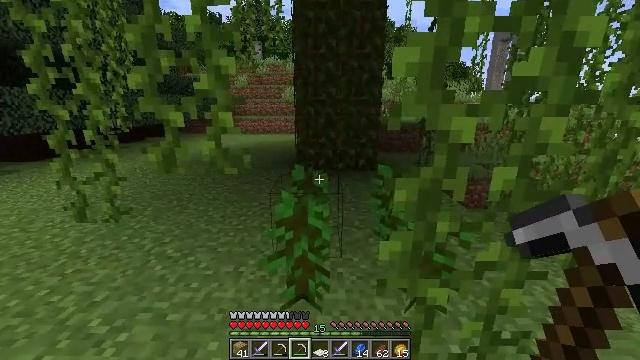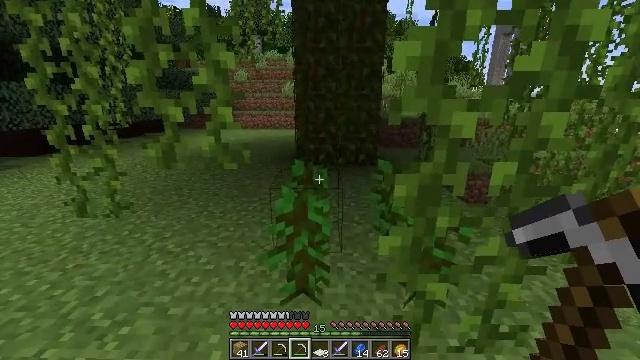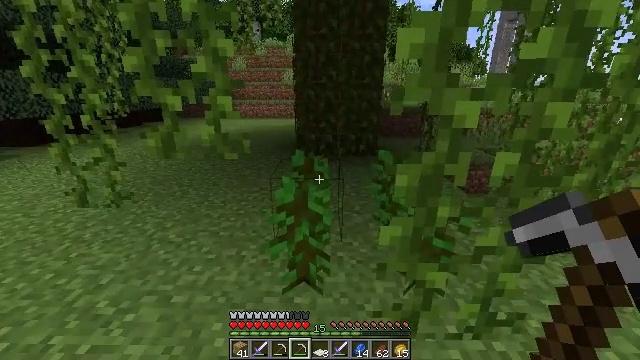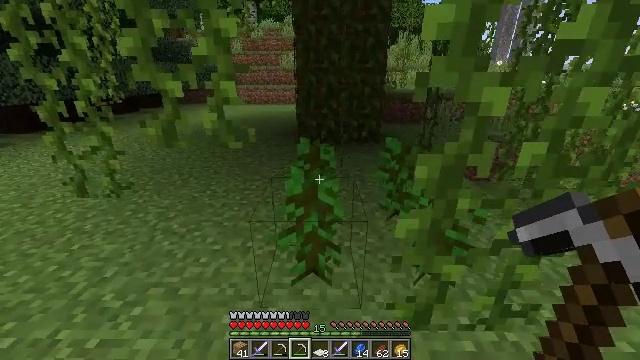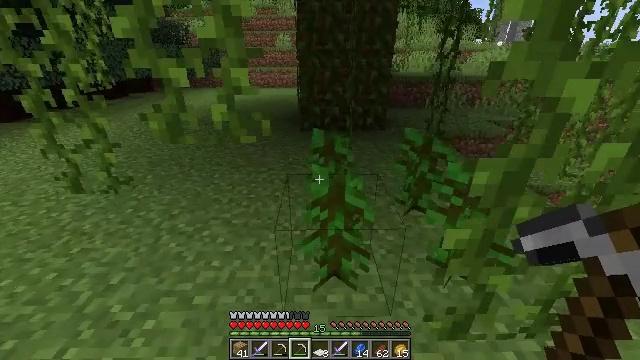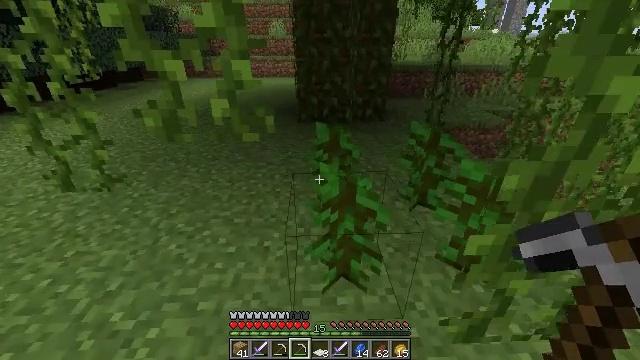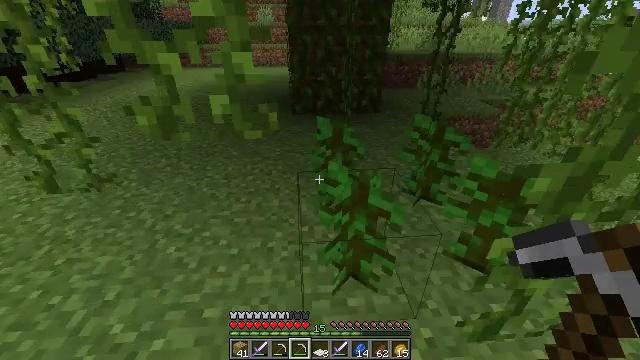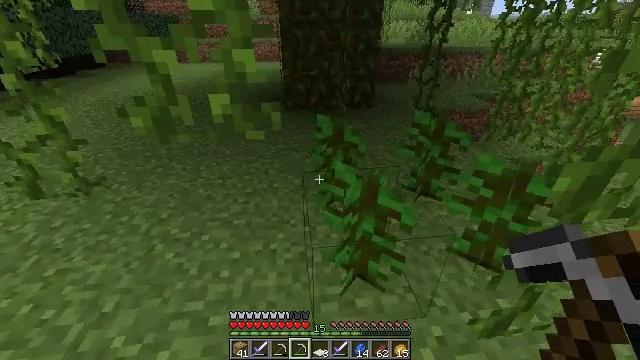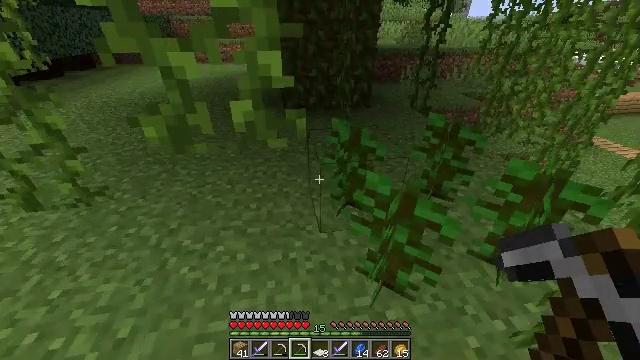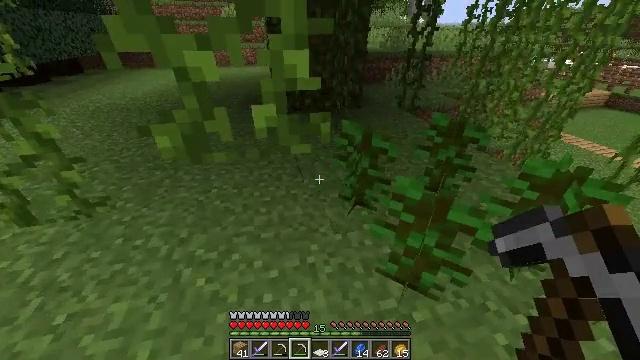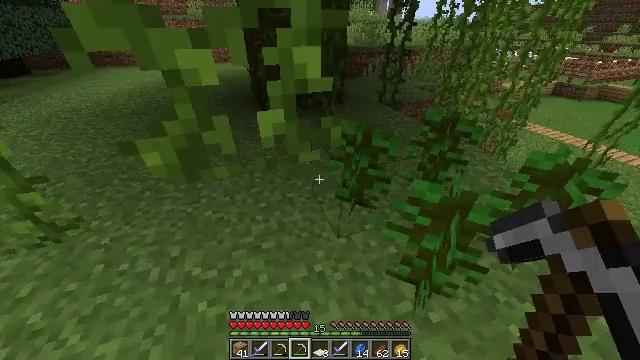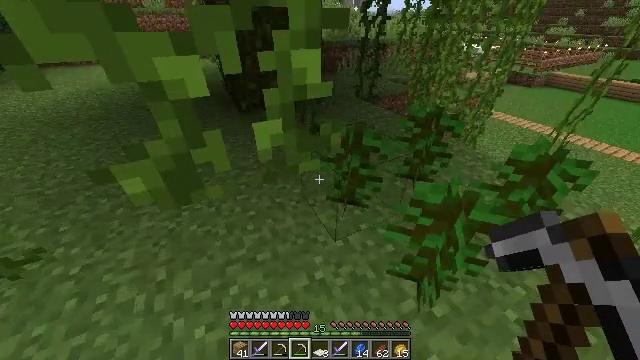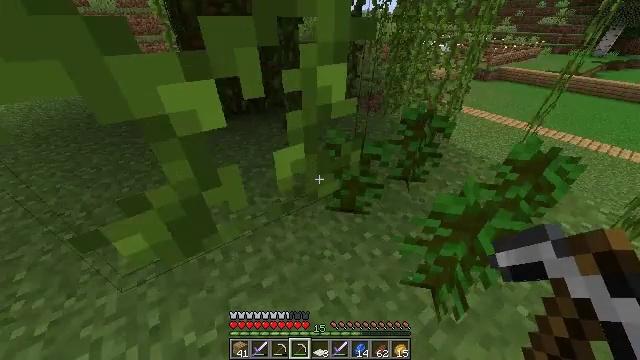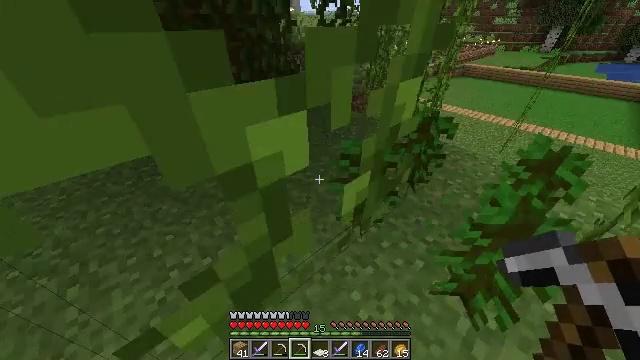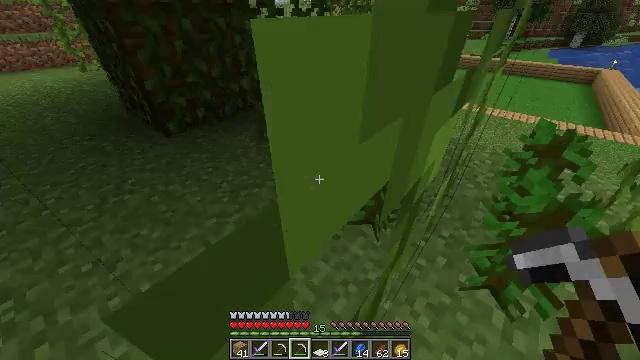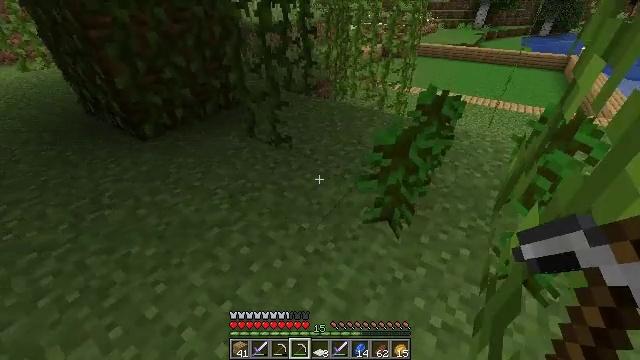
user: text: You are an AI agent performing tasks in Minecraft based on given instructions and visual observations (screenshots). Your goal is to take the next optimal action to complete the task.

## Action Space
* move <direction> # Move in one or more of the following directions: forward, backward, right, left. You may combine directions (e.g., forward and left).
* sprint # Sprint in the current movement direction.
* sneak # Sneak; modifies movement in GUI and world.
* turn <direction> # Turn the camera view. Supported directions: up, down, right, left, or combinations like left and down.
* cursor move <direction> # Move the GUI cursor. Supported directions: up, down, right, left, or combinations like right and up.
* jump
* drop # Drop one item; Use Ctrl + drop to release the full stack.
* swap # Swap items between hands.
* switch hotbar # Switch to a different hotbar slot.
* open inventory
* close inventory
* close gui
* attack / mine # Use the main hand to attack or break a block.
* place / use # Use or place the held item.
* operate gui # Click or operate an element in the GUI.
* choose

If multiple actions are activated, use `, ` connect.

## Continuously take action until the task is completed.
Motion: motion action
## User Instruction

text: Collect a jungle sapling by breaking it.
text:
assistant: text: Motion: turn down
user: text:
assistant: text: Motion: move forward and move left, turn down
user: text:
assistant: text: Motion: move forward and move left, turn down
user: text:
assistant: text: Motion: move forward and move left, turn right and down
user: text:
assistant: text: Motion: move forward and move left, turn right and down
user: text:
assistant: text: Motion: move left, turn right and down
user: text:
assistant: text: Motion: move forward and move left, turn right and down
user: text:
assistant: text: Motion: move forward and move left, turn right and down
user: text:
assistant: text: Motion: move forward and move left, turn right and down
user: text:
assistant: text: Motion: move forward and move left, turn right and down
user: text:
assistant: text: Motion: move forward and move left, turn right and down
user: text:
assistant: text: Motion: move forward and move left, turn right
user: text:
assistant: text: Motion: move left, turn right
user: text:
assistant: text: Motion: move left, turn right
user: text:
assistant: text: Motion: move left, turn right
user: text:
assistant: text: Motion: move left, turn right
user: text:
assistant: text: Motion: move left, turn right
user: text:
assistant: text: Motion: move left, turn right
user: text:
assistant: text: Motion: move left, turn right
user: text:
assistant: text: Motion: move left, turn right
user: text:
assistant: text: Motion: turn right
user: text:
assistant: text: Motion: turn right
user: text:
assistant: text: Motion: turn right
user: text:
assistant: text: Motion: turn right
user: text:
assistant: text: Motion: turn right and up
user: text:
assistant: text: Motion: turn right and up
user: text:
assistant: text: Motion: turn right
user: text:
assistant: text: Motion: no_op
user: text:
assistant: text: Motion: no_op
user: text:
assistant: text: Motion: no_op